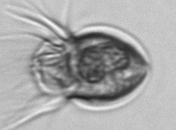
Label: Tintinnina